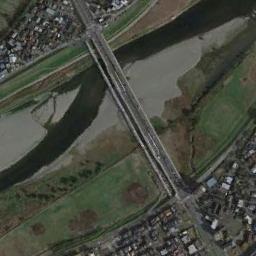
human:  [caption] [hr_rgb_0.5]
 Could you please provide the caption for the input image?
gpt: There is a bridge over the water and land next to many buildings .

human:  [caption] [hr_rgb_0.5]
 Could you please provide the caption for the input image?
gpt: A bridge connects the residential areas on both sides of the strait .

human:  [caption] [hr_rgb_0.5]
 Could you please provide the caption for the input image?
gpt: A bridge built on a dark green river and the flood bed of the river while the residential area on both sides of the river .

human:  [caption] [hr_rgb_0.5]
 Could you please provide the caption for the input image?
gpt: A bridge connects the land on both sides of the slender river  The river is lined with long green river banks  There are many buildings and roads on the land .

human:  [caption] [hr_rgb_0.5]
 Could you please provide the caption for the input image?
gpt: There are many buildings beside the bridge .